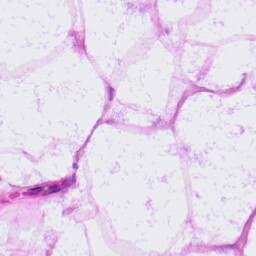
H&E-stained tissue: LymphNode